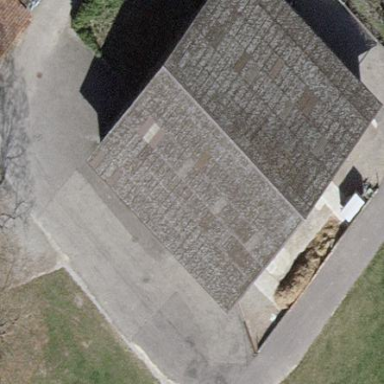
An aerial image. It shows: Farm auxiliary building.